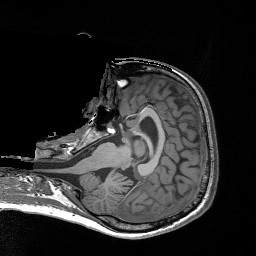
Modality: T1w
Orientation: axial